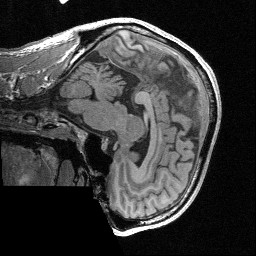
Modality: T1w
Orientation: sagittal
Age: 49
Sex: male